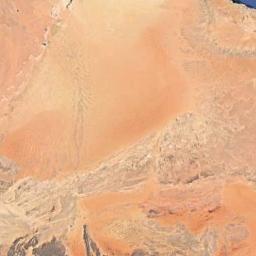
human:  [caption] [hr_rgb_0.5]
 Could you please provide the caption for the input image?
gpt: The yellow desert is next to the water .

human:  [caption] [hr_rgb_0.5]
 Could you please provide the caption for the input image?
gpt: The yellow desert covers the white bare land .

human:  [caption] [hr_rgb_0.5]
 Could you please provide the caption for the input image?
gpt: The desert has orange sand and some mountains .

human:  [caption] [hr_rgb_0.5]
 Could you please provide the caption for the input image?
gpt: There is some weed on the edge of this desert .

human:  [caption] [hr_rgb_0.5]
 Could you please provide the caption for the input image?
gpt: A desert covered with sand and some bare land .